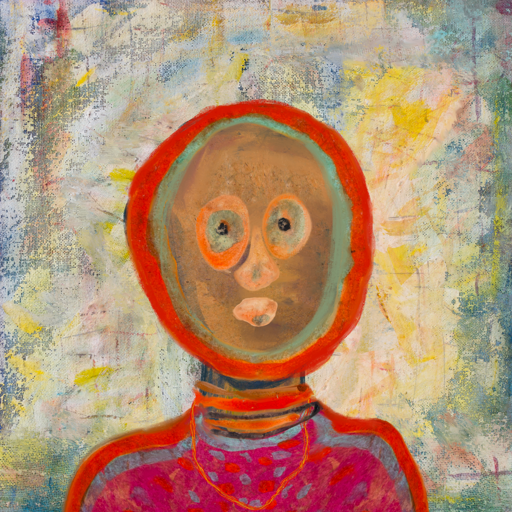
Background: Irani, Head And Neck Front: In_The_Sun, Face Front: Childish, Bust: Sisters, Hair Front: Sisters, Head Accessory: Blank, Second Necklace: Gypsy_Mother_2, Necklace: Experience, Baby: Blank